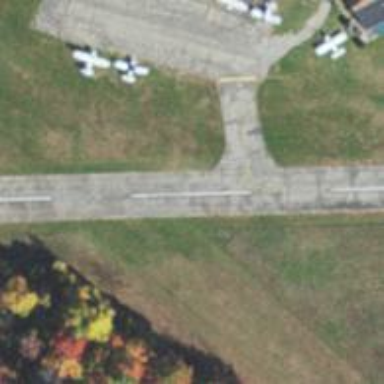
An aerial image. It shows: Image of taxiway at airport.